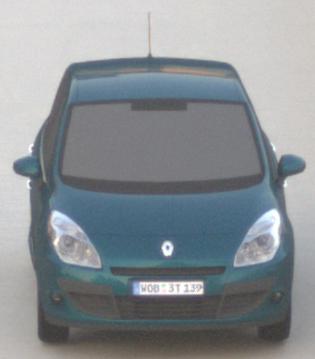
Make: Renault
Model: Scénic 1.6 16V 110
Detailed model: Scénic (III)
Model produced from: 2009/06
Model produced until: 2010/08
Doors: 5
Color: blue
Road condition: dry road
Daytime: sunrise or sunset
Contrast: low contrast